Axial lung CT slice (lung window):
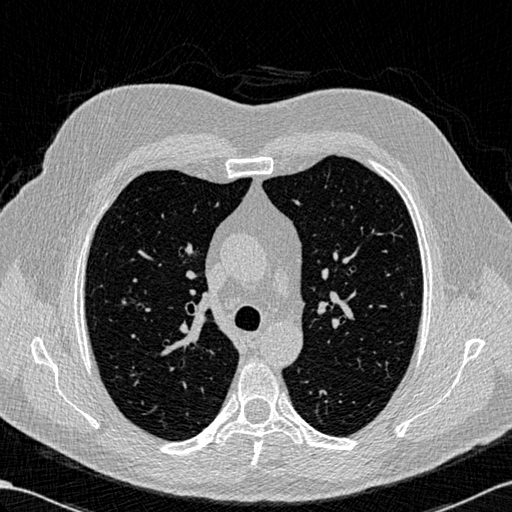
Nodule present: no